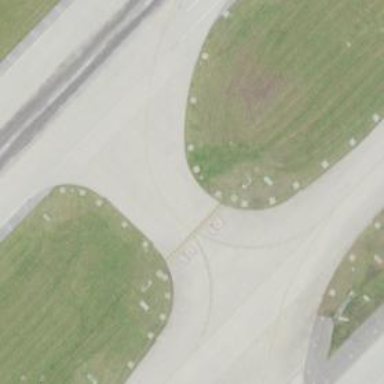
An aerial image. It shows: Image of taxiway at airport.